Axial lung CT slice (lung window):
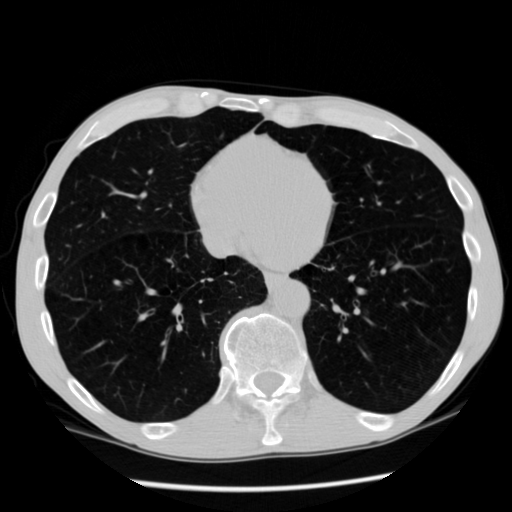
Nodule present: no